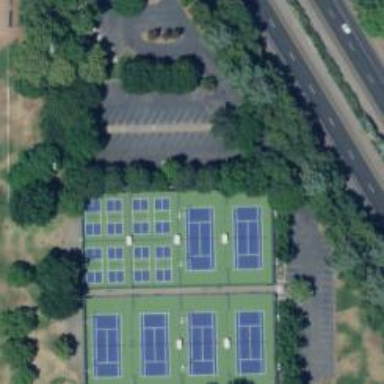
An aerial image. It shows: Tennis court on the leisure land pitch.